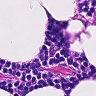
Metastatic tissue present: no